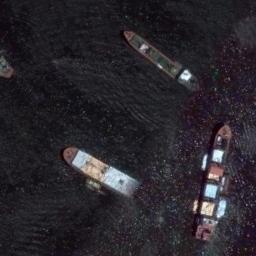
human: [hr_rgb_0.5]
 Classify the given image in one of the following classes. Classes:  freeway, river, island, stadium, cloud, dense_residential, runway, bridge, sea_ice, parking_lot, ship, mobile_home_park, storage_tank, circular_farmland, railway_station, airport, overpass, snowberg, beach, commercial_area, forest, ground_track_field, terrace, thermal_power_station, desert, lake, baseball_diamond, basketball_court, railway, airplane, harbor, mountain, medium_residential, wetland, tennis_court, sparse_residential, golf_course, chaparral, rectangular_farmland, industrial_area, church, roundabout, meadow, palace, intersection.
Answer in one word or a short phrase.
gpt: ship